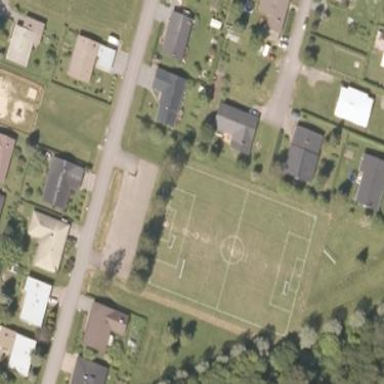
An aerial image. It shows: Soccer pitch for outdoor sports and leisure activities.